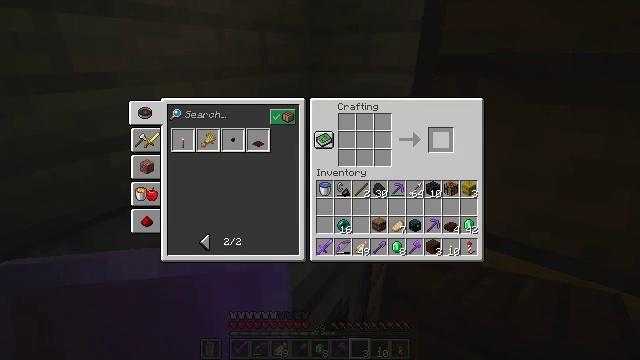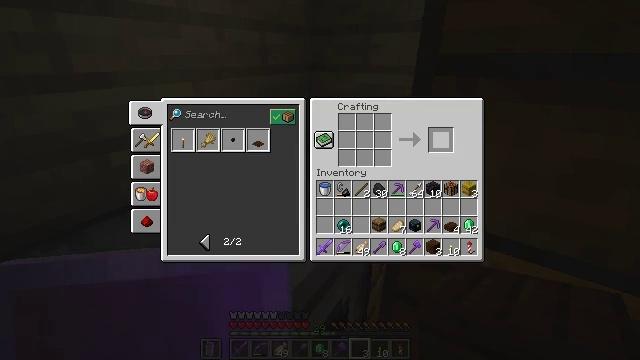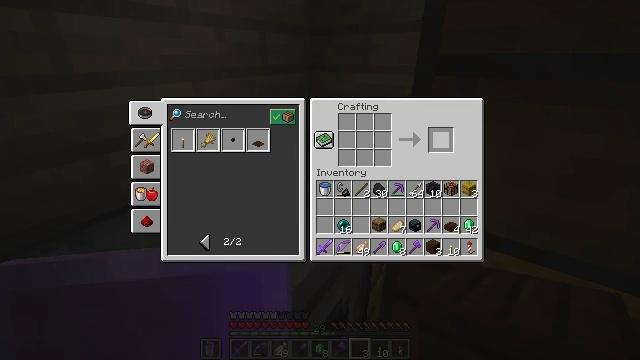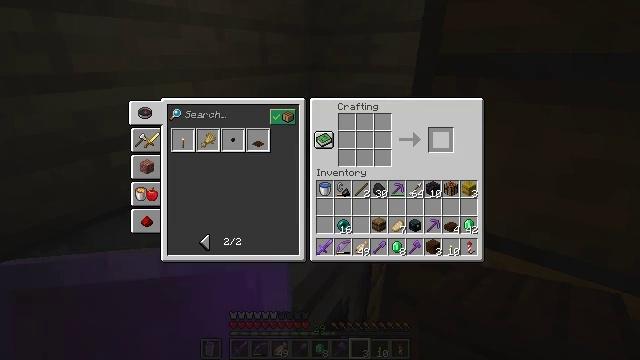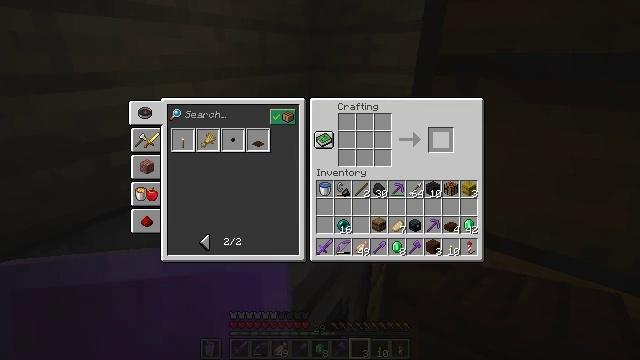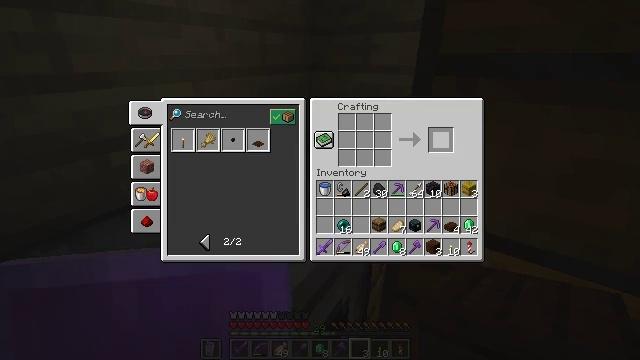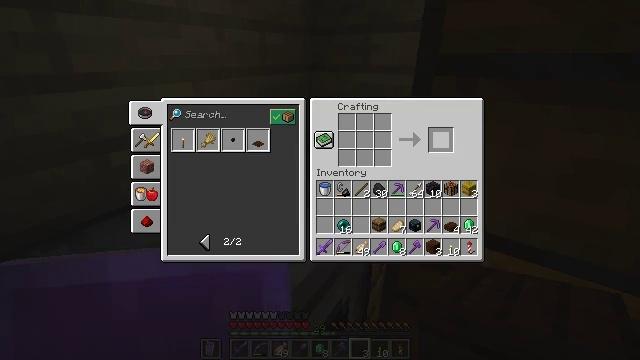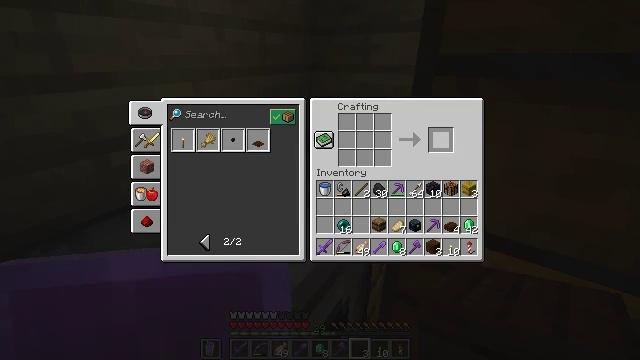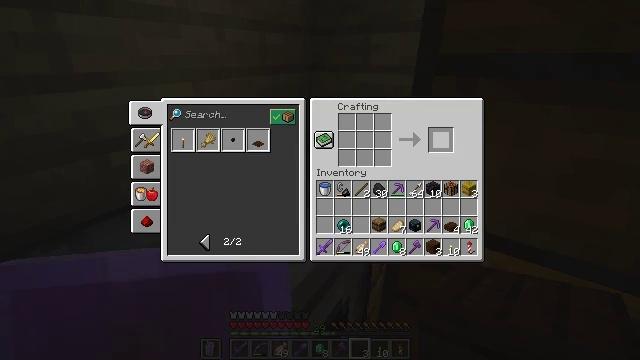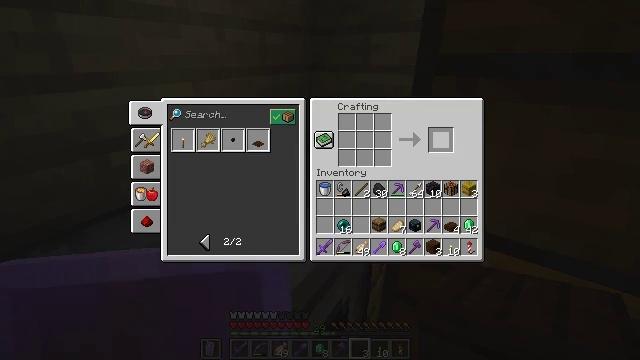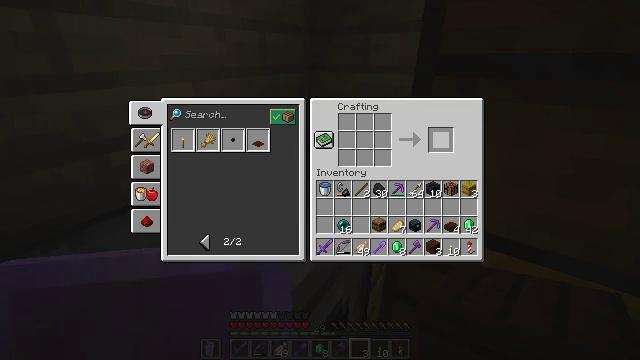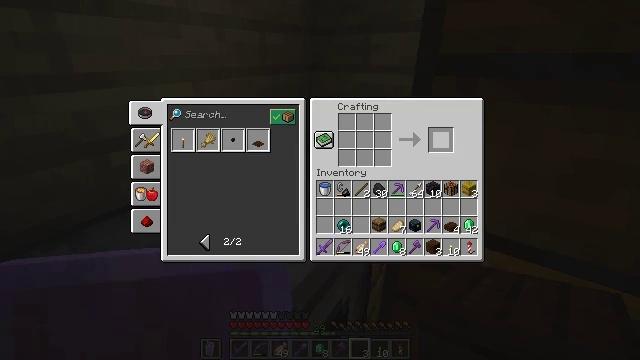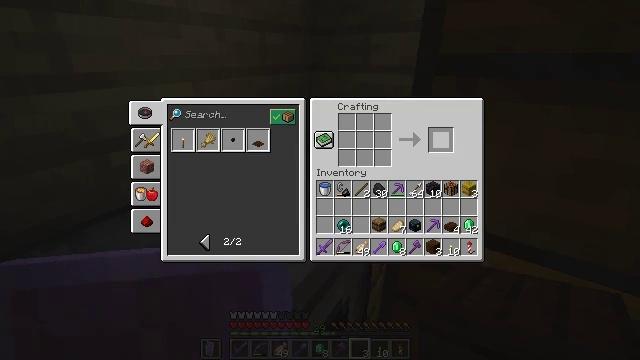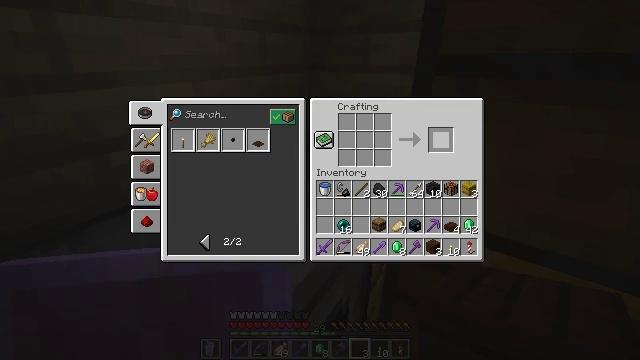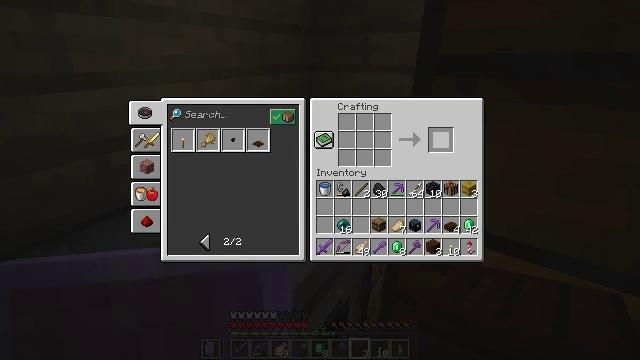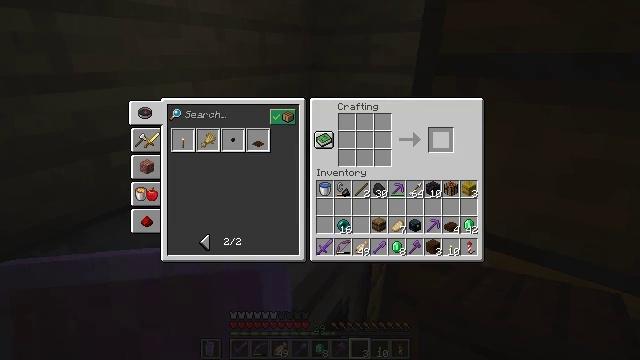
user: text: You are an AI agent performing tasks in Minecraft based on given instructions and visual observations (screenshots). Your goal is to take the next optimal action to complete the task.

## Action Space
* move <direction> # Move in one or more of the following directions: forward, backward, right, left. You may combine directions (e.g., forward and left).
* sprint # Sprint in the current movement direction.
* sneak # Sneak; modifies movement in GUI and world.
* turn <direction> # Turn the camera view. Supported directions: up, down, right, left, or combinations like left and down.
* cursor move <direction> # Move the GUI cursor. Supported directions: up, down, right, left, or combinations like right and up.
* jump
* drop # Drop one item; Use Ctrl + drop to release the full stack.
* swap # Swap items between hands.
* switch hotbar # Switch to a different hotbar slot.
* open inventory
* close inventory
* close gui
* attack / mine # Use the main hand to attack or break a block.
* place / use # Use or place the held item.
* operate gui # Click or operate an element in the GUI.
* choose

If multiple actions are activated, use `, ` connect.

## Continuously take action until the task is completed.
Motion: motion action
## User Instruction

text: Attack the shulker box to pick it up.
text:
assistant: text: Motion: no_op
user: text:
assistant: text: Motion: no_op
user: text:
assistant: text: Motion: no_op
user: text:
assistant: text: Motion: no_op
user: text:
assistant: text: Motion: no_op
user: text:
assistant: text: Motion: no_op
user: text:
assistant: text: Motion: no_op
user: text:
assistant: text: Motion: no_op
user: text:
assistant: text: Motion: no_op
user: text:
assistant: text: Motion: no_op
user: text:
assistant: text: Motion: no_op
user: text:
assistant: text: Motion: no_op
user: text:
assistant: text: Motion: no_op
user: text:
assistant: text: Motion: no_op
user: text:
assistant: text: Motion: no_op
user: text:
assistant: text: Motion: no_op
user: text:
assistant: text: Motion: no_op
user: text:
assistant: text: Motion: no_op
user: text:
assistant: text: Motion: no_op
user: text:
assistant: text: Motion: no_op
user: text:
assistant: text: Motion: no_op
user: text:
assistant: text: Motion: no_op
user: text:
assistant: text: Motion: no_op
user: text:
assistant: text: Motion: no_op
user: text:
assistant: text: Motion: no_op
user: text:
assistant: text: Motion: no_op
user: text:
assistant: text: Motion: no_op
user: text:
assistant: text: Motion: no_op
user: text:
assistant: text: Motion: no_op
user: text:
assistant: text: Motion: no_op